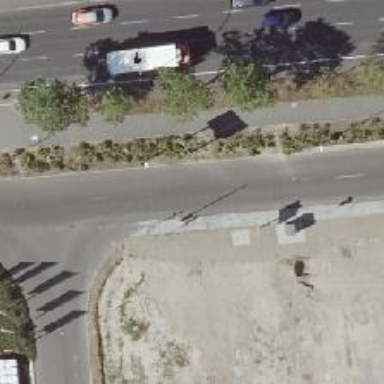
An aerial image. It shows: Asphalt road designated for service vehicles.